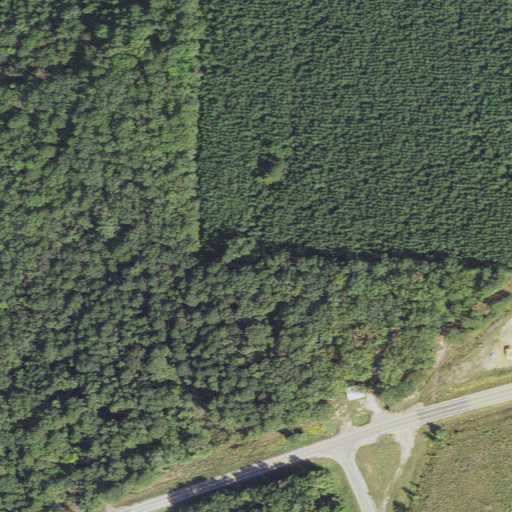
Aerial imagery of mountain in Arkansas named Pigeon Hills containing evergreen forest, woody wetlands, deciduous forest, mixed forest, low intensity development, grassland, open development, medium intensity development, barren land, and shrub